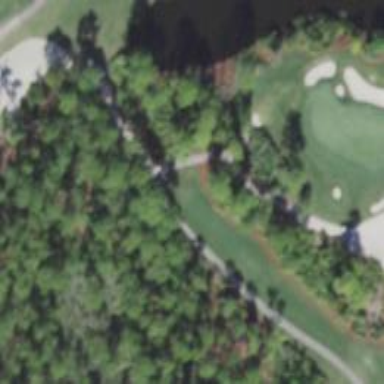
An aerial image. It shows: Pathway for golfing.